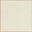
Piece: xx